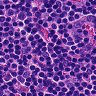
Metastatic tissue present: no